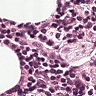
Metastatic tissue present: no